Aerial crown-view tile of a tropical tree (Barro Colorado Island, Panama), acquired 20241216:
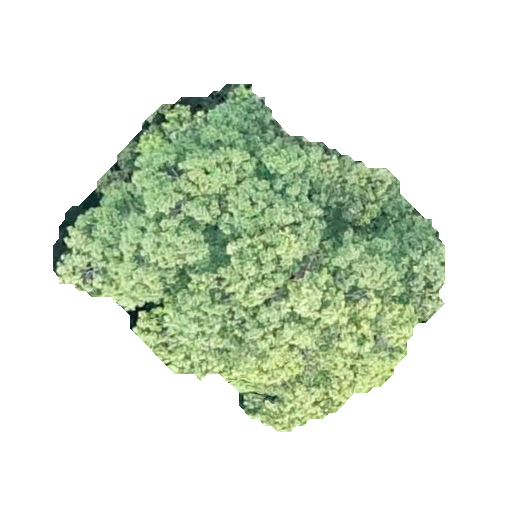
Species: Aspidosperma desmanthum
GBIF accepted scientific name: Aspidosperma desmanthum
Crown area: 121.265 m²